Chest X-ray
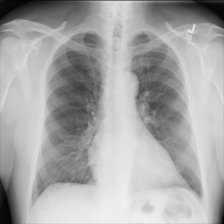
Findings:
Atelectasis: negative
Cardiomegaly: negative
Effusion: negative
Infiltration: negative
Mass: negative
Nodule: negative
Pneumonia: negative
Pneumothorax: negative
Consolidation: negative
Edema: negative
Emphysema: negative
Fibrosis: negative
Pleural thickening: negative
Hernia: negative